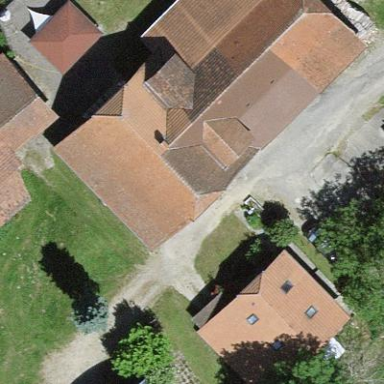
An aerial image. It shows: Farmyard area.